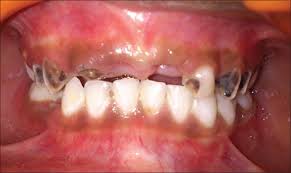
Condition: Caries